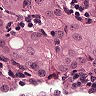
Metastatic tissue present: yes